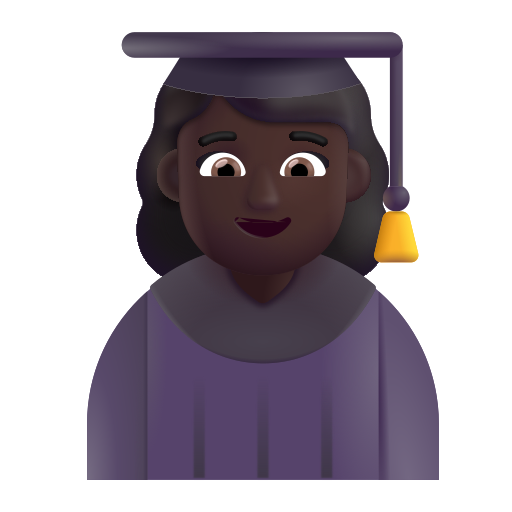
woman student color dark